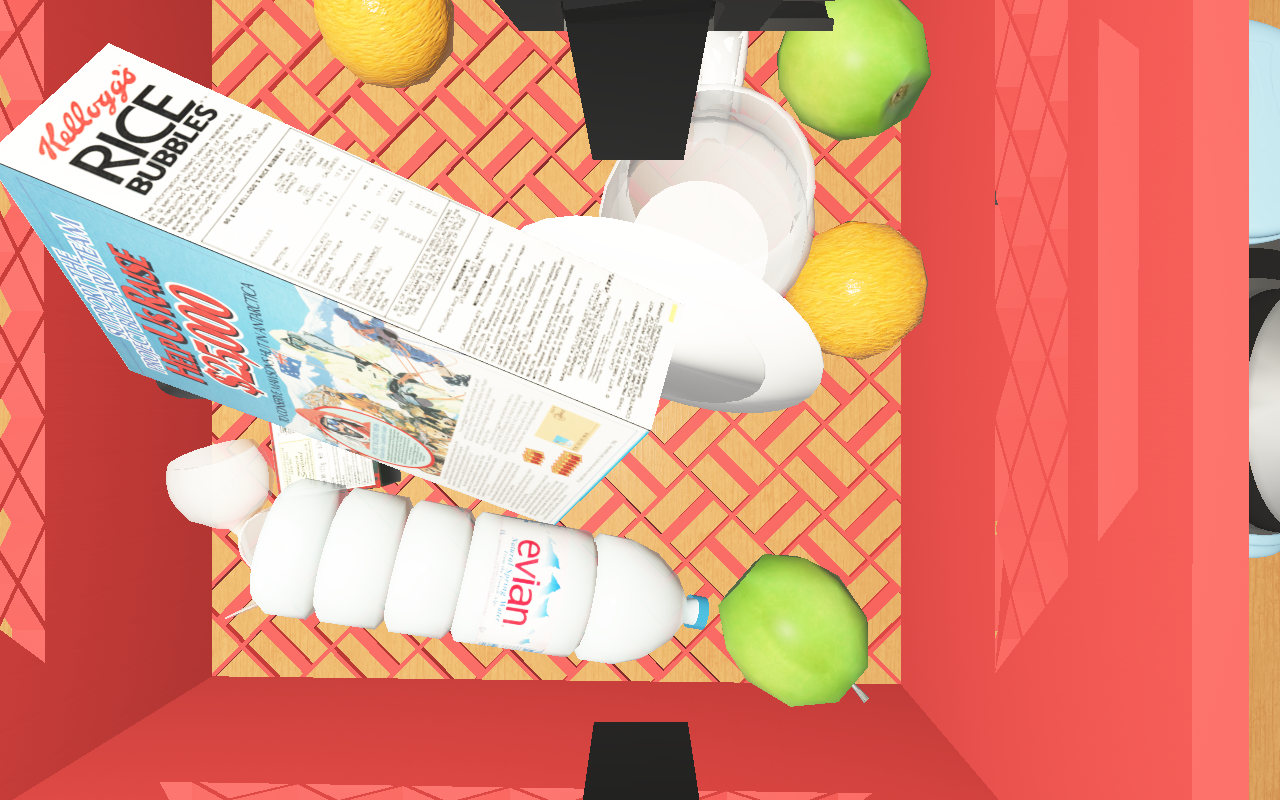
Objects in the scene:
water bottle
apple
apple
orange
orange
spoon
glass
wineglass
cereal box
biscuit box